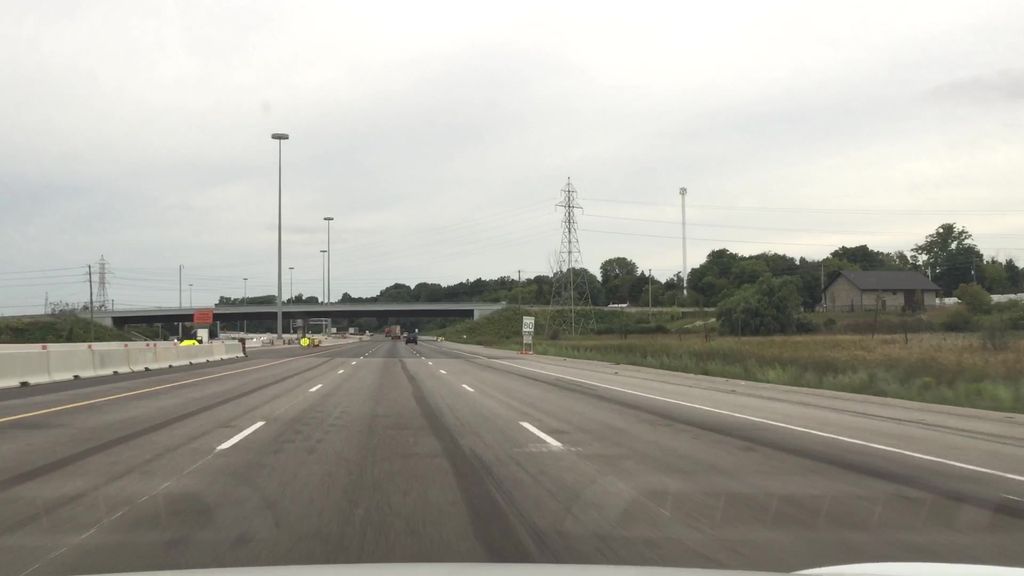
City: kitchener-waterloo